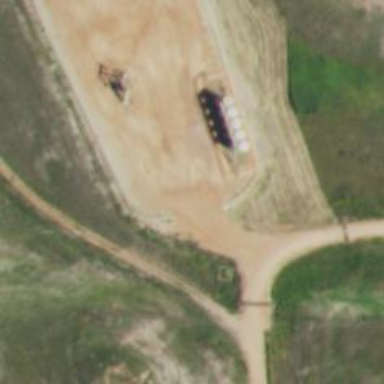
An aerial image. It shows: Storage tank with man-made structure.